Question: I read many pages on google and everything else I could find but nothing helped me, so I have to ask here: I made a script attached to 100 cubes it says:
'''
using UnityEngine;
using System.Collections;
public class IfClose:MonoBehaviour{
public bool Gravitronned=false;
// Use this for initialization
void Start(){
}
// Update is called once per frame
void Update(){
}
void OnTriggerEnter(Collider col)
{
if(col.gameObject.name =="IfInScreenGrv"){
Gravitronned=true;
}
else
{
Gravitronned=false;
}
}
}
'''
and then I have another script that says:
'''
using UnityEngine;
using System.Collections;
public class TimeFreeze:MonoBehaviour{
static bool GravitronedTwice;
// Use this for initialization
void Start(){
}
void Update()
{
GravitronedTwice= gameObject.GetComponent<IfClose>().Gravitronned;
if(GravitronedTwice=true){
if(Input.GetKeyDown(KeyCode.V)){
Physics.gravity =newVector3(0,3.0F,0);
}
}
}
}
'''
so when I press I want the cube only in this area to get 'Physics.gravity = new Vector3 (0, 3.0F, 0);'

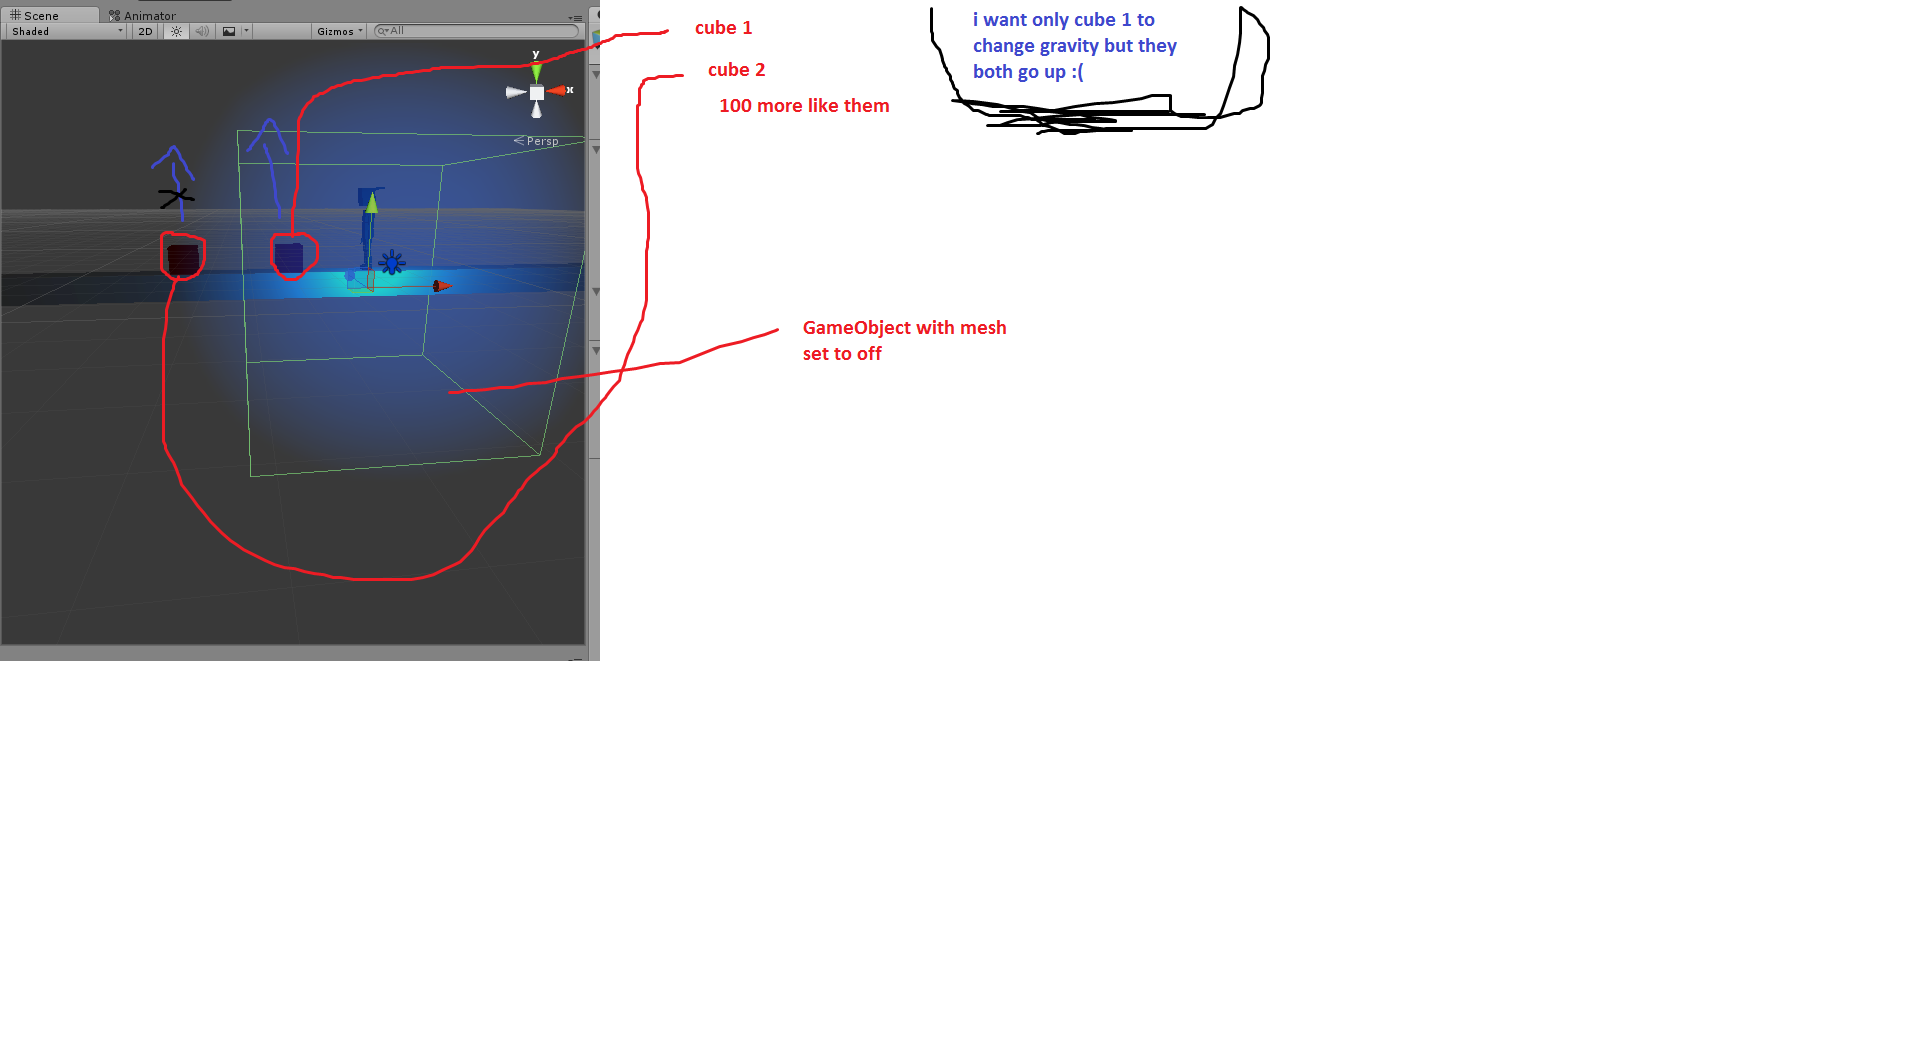
Answer: You're calling the value of the bool variable Gravitronned in the second script using GetComponent<>() which is not the right way of going about this.
How about instead of having two bool variables, Gravitronned and GravitronnedTwice, you only have 1 variable in the first script, make it public [even though make it public a bad idea - but that's another topic altogether] and have it access to both the scripts, instead of what you're doing. That way you can change the bool value, as well as access it in both scripts.
Alternatively, you can make the bool Gravitronned private in Script 1, and access it in any other script via C# property.
Script 1
'''
private bool Gravitronned;
public BOOL GRAVITY
{
get Gravitronned;
set Gravitronned;
}
'''